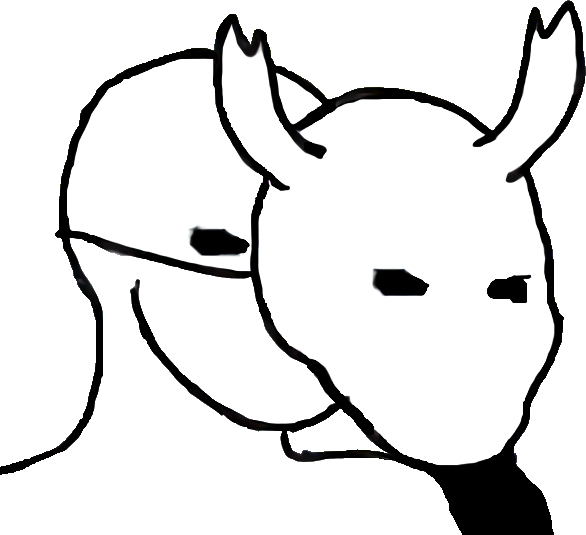
Label: 5_Oomer